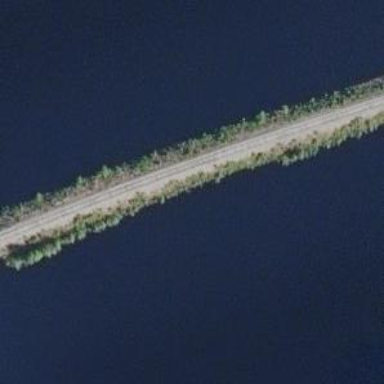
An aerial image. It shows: Railway tracks on embankment with track class of B1.